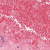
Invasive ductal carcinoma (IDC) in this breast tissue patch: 0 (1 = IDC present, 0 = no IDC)